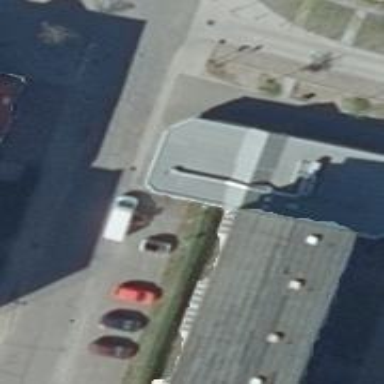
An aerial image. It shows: Commercial building.